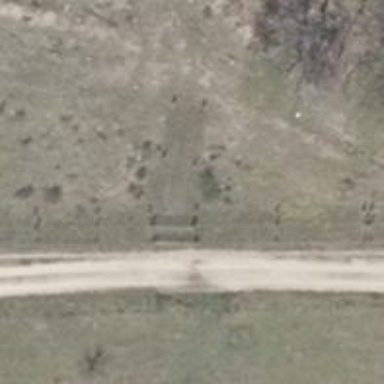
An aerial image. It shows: Dirt track road with grade 4 track type.